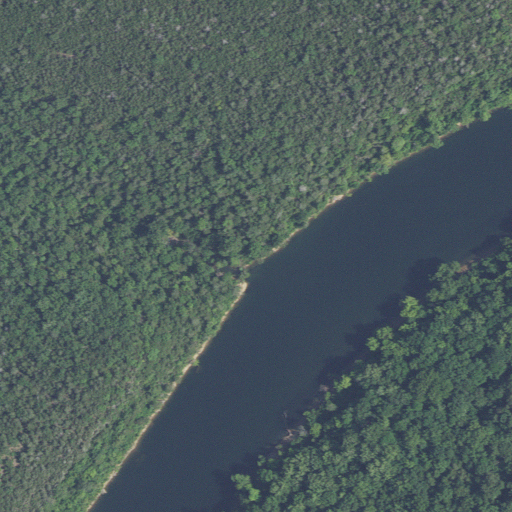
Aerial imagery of valley in Arkansas named Dutchman Hollow containing evergreen forest, mixed forest, open water, and deciduous forest